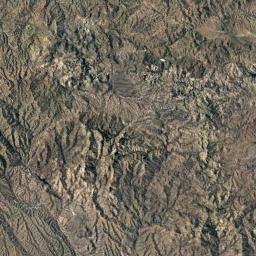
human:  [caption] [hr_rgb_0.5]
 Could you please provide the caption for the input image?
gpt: The folded mountain consists of a number of ridges and valleys and its rocks are yellow .

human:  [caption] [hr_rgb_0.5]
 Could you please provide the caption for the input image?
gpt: The mountains are covered with yellow dirt .

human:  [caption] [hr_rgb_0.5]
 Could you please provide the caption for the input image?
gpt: There is the mountain of uneven .

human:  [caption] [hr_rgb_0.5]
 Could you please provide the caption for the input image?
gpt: The mountain is consist of the bare land .

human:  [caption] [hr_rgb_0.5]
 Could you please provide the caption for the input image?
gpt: There are many cracks on the brown mountain .